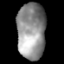
Tissue: lung
Cell type: Epithelial cells
Senescence score: 0.1937
Nuclear area (px): 1573
Mean DAPI intensity: 144.618